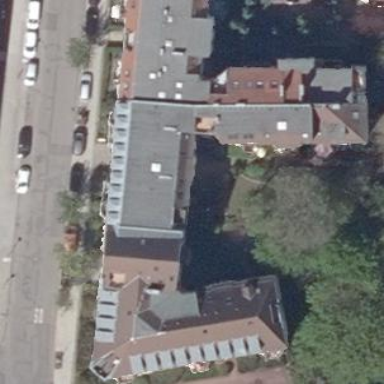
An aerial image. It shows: Apartment building with hipped roof.